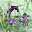
Label: 9